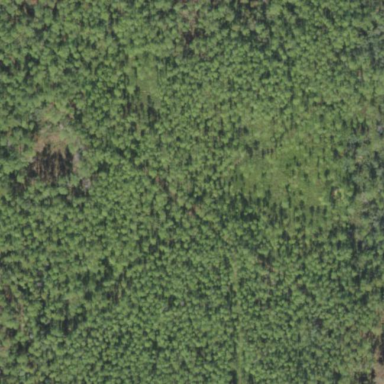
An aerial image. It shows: Woodland consisting mainly of needle-leaved trees.